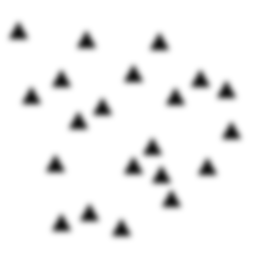
Squares: 0
Triangles: 21
Stars: 0
Total shapes: 21